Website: home-depot
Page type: billing-address
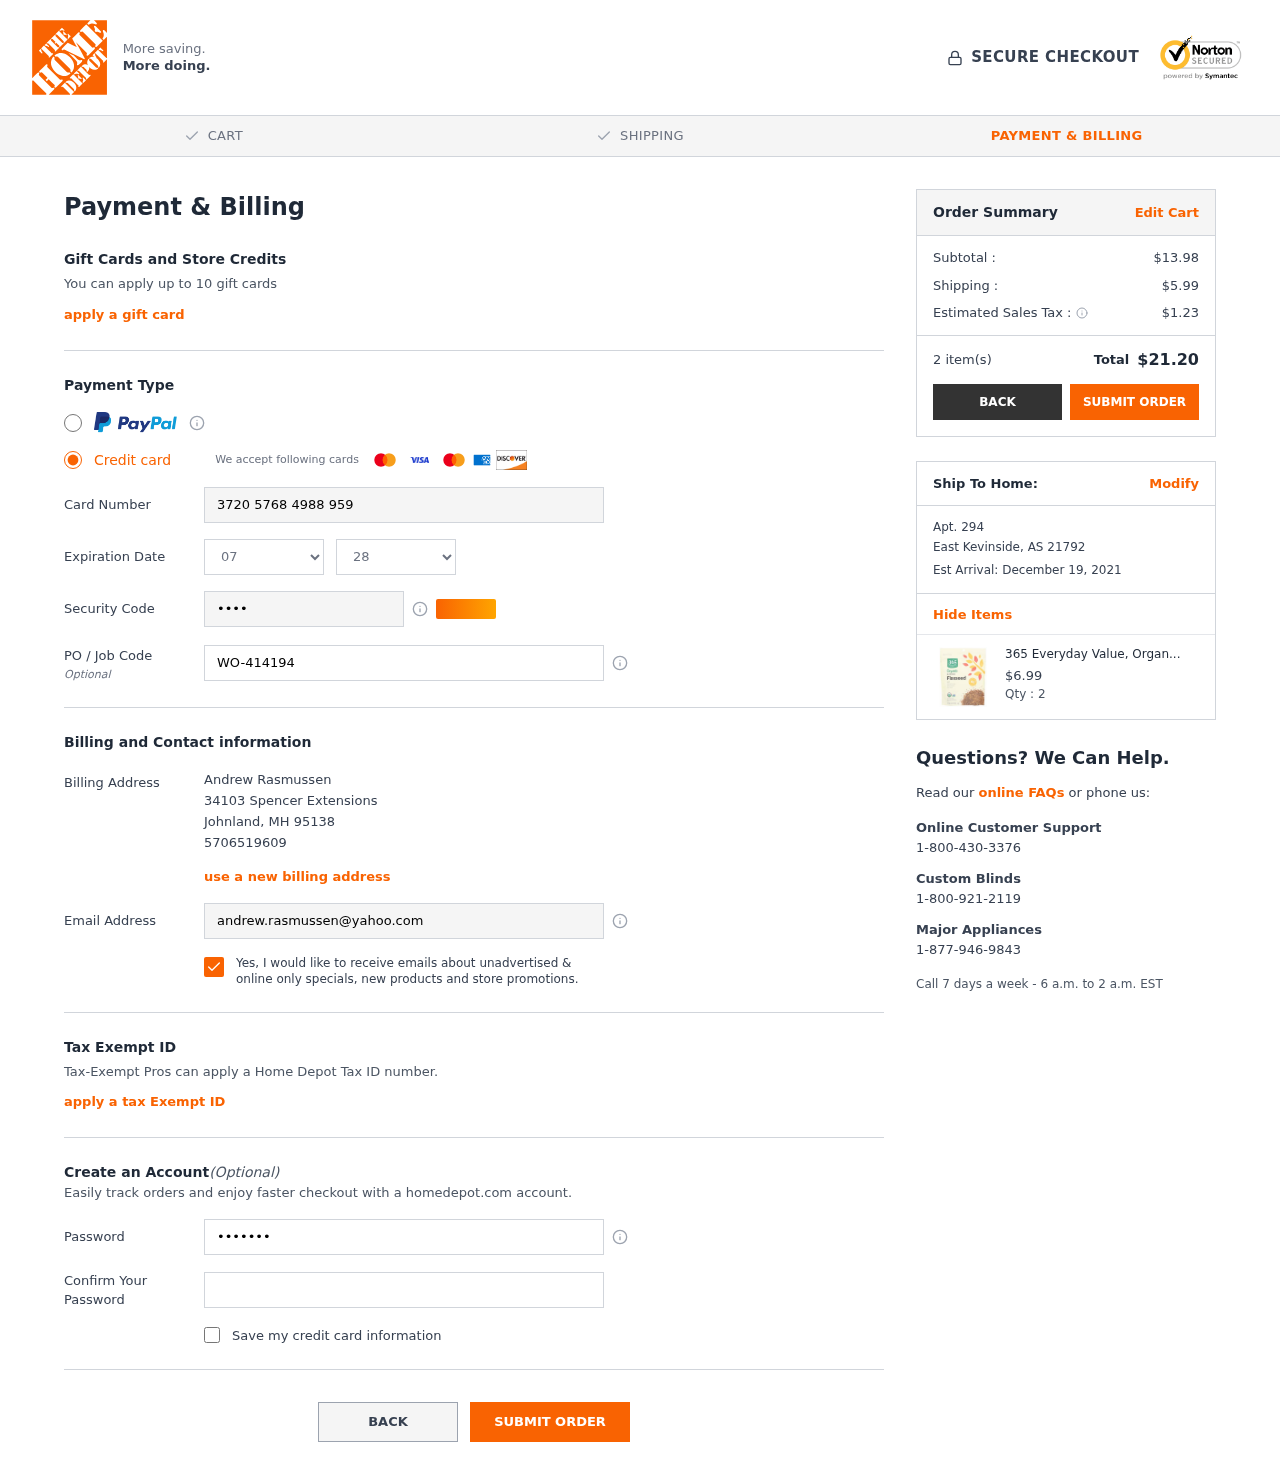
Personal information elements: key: PII_CARD_CVV
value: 2241
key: PII_CARD_EXPIRY_MONTH
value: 07
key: PII_CARD_EXPIRY_YEAR
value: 28
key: PII_CARD_NUMBER
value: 3720 5768 4988 959
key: PII_CITY
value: Johnland
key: PII_CITY2
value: East Kevinside
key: PII_EMAIL
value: andrew.rasmussen@yahoo.com
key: PII_FULLNAME
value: Andrew Rasmussen
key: PII_JOB_CODE
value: WO-414194
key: PII_PHONE
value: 5706519609
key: PII_POSTCODE
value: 95138
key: PII_POSTCODE2
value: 21792
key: PII_STATE_ABBR
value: MH
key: PII_STATE_ABBR2
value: AS
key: PII_STREET
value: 34103 Spencer Extensions
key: PII_STREET2
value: Apt. 294
Product elements: key: PRODUCT1_NAME
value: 365 Everyday Value, Organic Ground Flaxseed, 14 oz
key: PRODUCT1_PRICE
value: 6.99
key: PRODUCT1_QUANTITY
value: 2
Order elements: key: ORDER_SUBTOTAL
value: $13.98
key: ORDER_SHIPPING_COST
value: $5.99
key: ORDER_TAX
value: $1.23
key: ORDER_NUM_ITEMS
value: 2 item(s)
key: ORDER_TOTAL
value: $21.20
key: ORDER_DELIVERY_DATE
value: Est Arrival: December 19, 2021